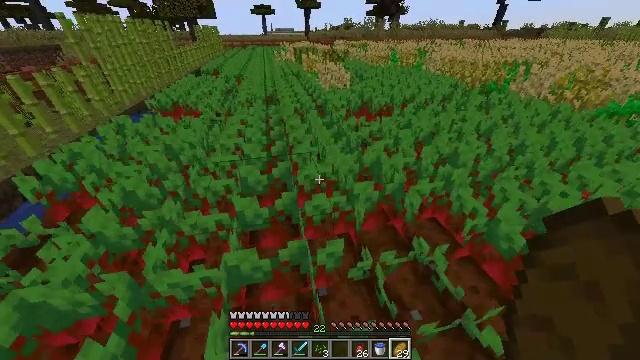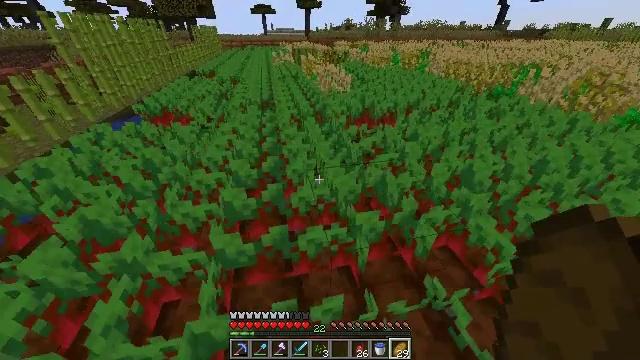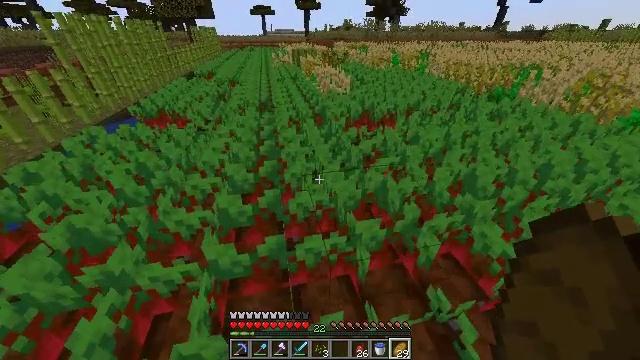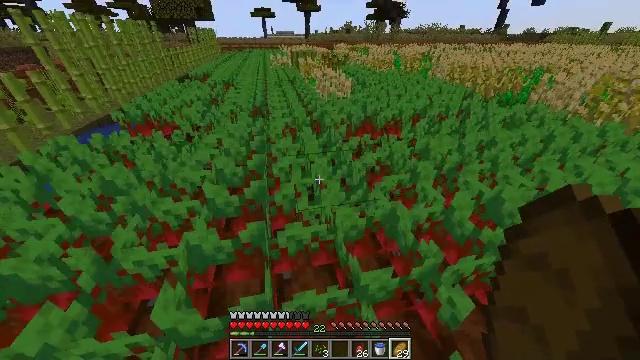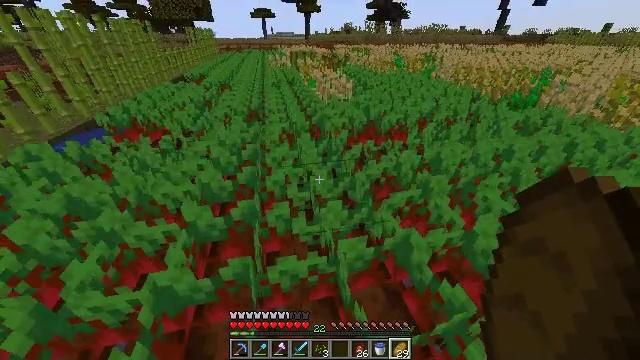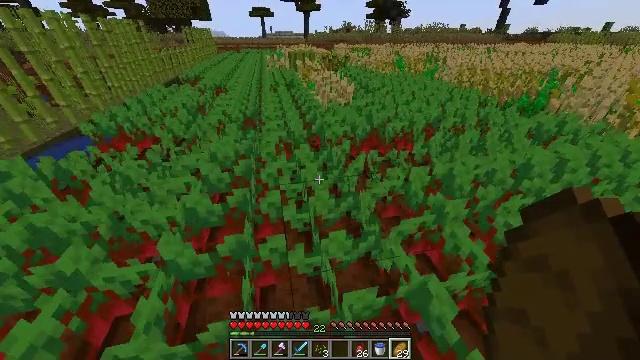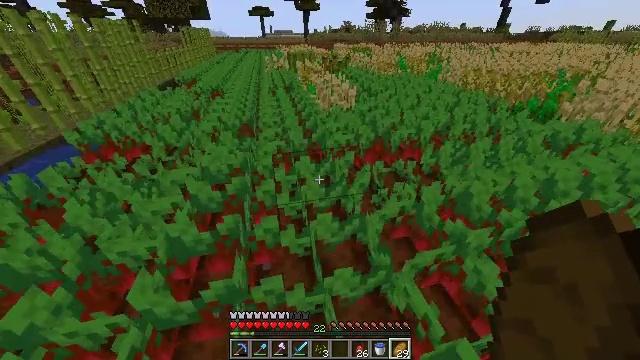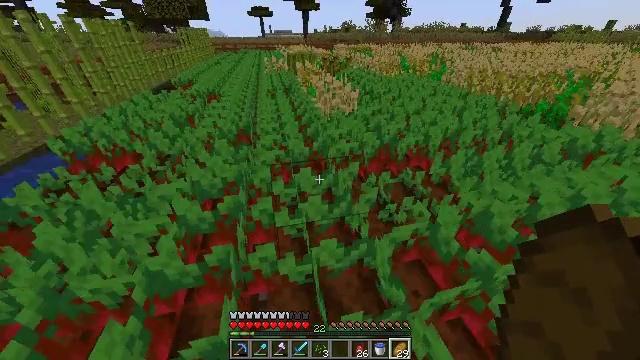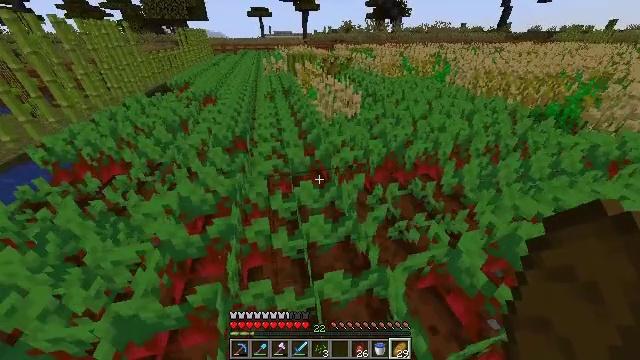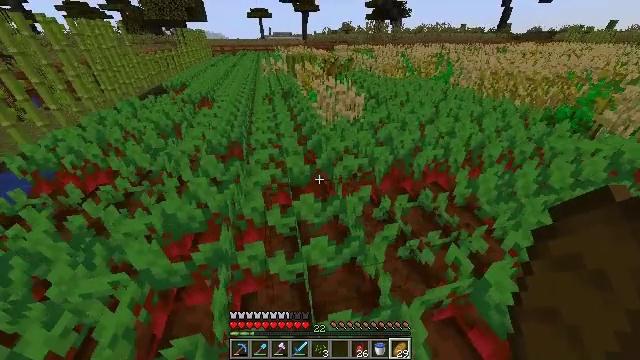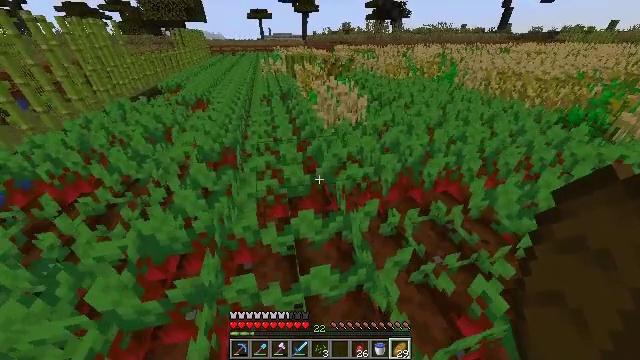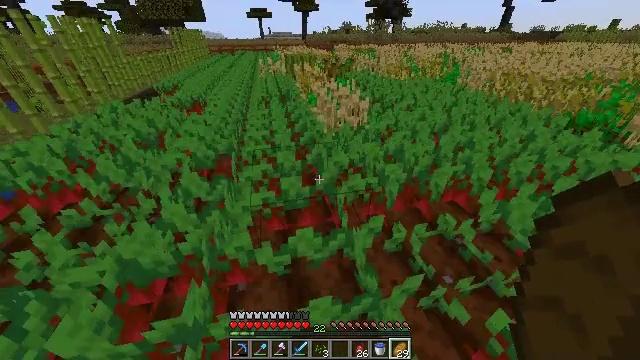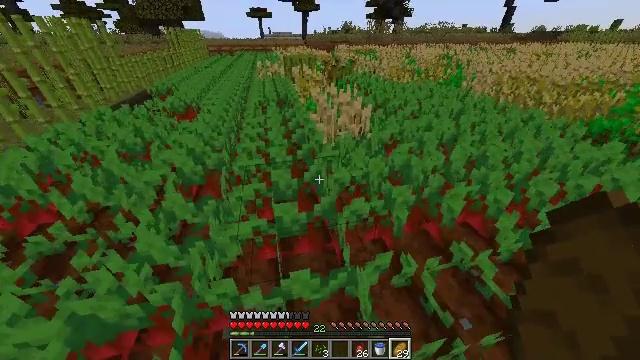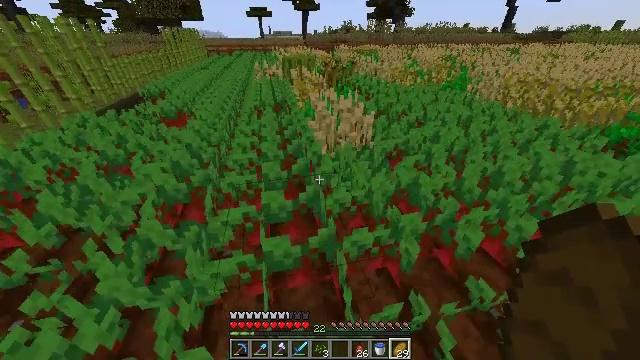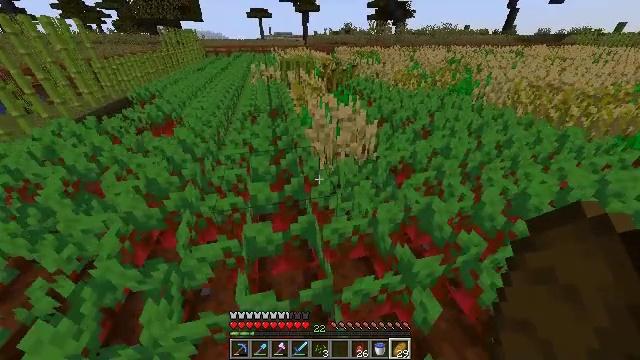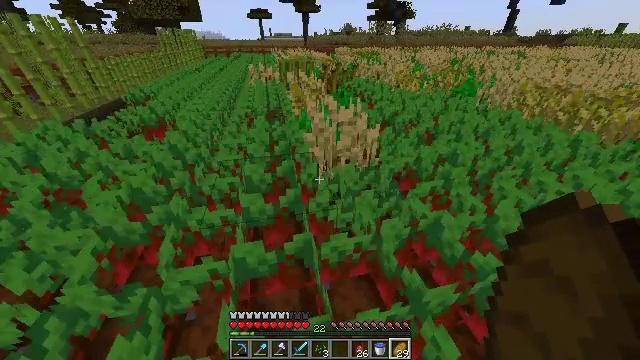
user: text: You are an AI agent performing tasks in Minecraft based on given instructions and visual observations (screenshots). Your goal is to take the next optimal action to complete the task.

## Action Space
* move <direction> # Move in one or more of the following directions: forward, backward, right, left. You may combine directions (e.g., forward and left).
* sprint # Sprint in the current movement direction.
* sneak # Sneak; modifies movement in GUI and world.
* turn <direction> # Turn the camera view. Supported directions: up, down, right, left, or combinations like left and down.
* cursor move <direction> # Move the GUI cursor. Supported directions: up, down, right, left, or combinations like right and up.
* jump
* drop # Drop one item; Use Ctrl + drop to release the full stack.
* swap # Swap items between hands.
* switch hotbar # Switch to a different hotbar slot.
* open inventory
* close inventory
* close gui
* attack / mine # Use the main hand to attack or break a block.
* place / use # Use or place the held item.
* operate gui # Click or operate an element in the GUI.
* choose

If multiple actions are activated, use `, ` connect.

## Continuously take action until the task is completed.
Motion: motion action
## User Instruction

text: Harvest the mature beetroots.
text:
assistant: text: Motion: move forward, sprint
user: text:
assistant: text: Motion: move forward, sprint
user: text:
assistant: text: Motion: move forward, sprint
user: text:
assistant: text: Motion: move forward, sprint
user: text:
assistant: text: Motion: move forward, sprint
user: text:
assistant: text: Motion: move forward, sprint
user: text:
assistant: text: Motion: move forward, sprint
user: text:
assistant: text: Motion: move forward, sprint
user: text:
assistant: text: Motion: move forward, sprint
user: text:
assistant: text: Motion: move forward, sprint
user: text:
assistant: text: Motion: move forward, sprint
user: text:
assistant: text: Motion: move forward, sprint
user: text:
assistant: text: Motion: move forward, sprint
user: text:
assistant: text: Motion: move forward, sprint
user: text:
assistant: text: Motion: move forward, sprint
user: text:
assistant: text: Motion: move forward, sprint
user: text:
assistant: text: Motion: move forward, sprint
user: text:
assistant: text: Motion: move forward, sprint
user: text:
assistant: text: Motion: move forward, sprint
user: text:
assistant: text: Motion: move forward, sprint
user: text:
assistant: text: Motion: move forward, sprint
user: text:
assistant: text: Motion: move forward, sprint
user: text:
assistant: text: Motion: move forward, sprint
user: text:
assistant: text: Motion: move forward, sprint
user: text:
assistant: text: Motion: move forward, sprint
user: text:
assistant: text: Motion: move forward, sprint
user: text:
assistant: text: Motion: move forward and move right, sprint
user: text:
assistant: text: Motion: move forward and move right, sprint
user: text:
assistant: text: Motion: move forward and move right, sprint
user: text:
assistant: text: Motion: move forward and move right, sprint